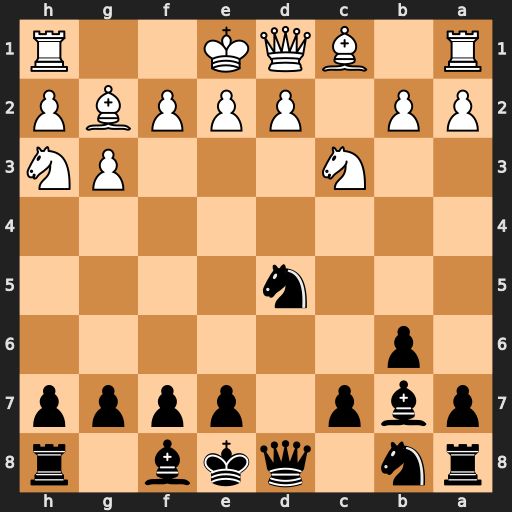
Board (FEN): rn1qkb1r/pbp1pppp/1p6/3n4/8/2N3PN/PP1PPPBP/R1BQK2R
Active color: b
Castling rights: KQkq
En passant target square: -
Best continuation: Nxc3 Bxb7 Nxd1